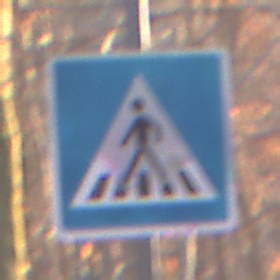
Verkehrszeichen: FussgaengerueberwegRechts
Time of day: SunriseSunset
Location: Outdoor (Nature)
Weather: Clear
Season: Autumn
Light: Natural